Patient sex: M
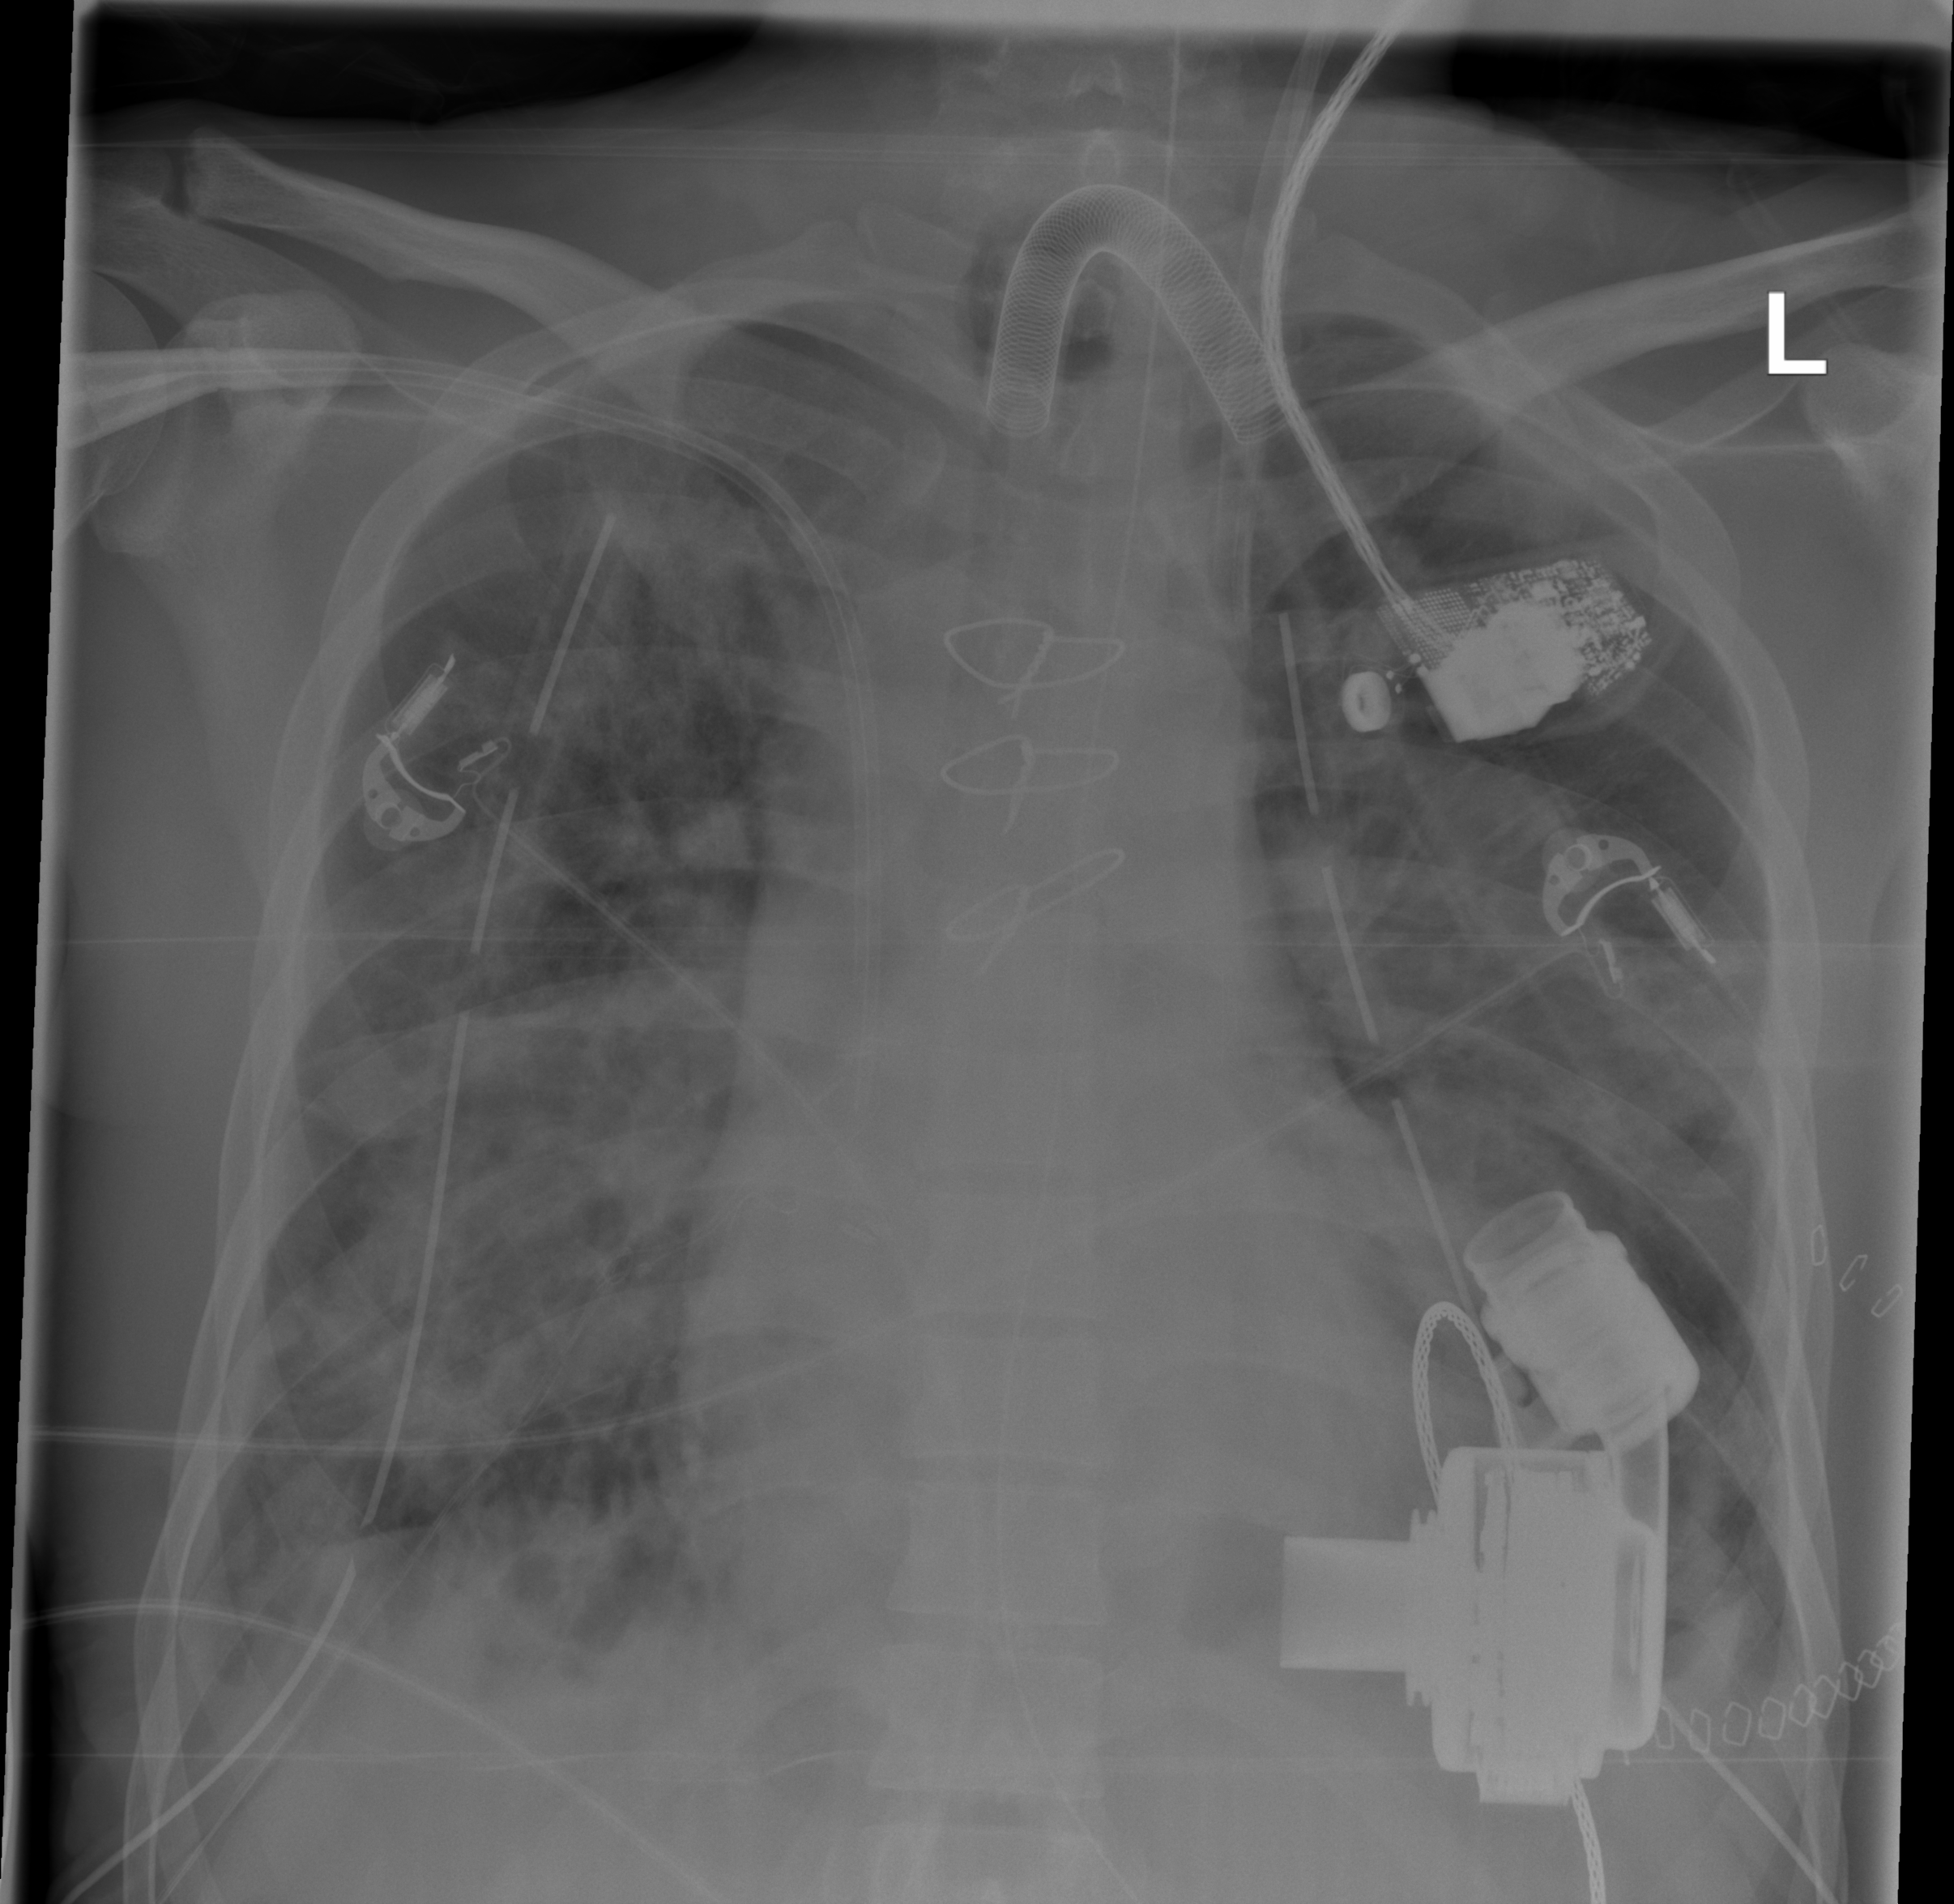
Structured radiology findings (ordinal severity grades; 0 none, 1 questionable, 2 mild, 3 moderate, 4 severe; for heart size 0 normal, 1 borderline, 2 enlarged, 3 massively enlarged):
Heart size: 1
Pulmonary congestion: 0
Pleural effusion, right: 2
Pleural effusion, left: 1
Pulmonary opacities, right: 3
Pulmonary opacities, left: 1
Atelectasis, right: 3
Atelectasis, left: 2